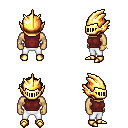
a pixel art fantasy rpg character, male body template, human, tanned skin, maroon sleeveless shirt, white pants, gray short bangs hairstyle, gold helm, bracelets, gold boots, four views (front, back, left, right), 2x2 character sprite sheet, small pixel art, hard edges, no anti-aliasing